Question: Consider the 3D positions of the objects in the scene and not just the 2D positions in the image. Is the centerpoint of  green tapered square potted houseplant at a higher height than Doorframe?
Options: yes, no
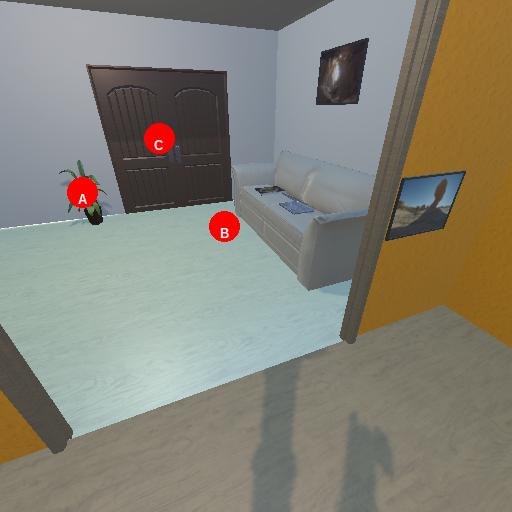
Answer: yes